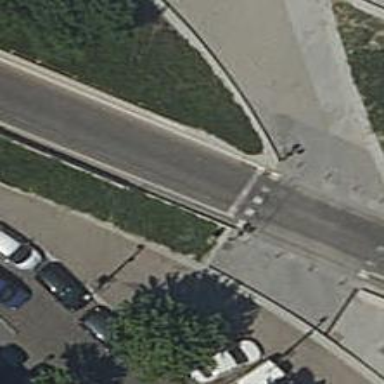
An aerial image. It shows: Road with traffic signals.